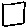
Label: square